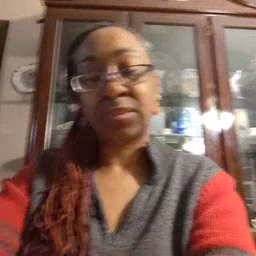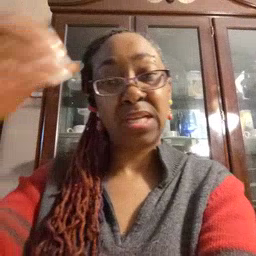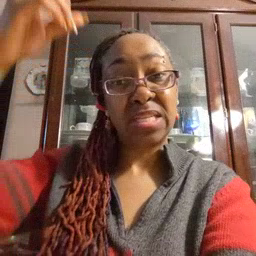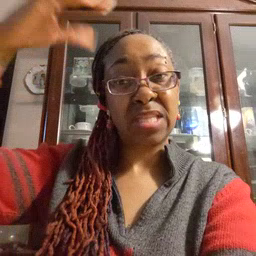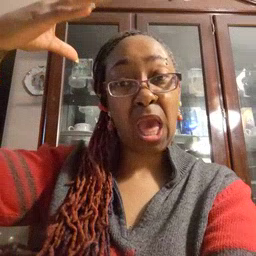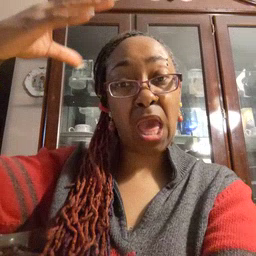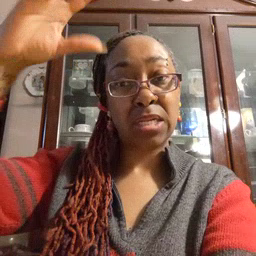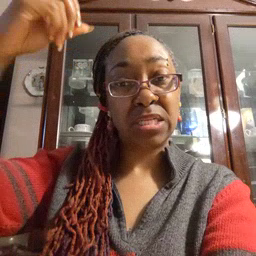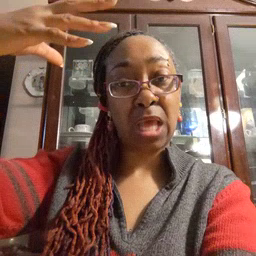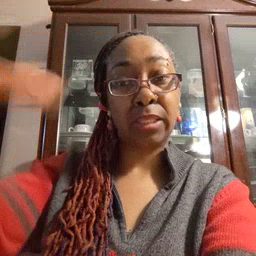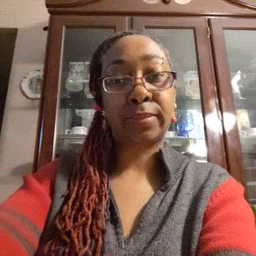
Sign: sun